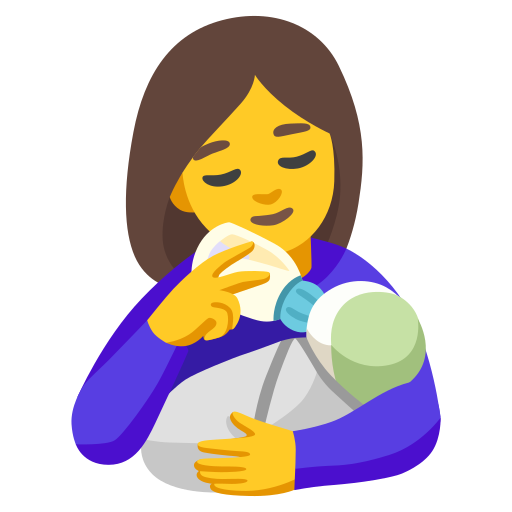
Emoji: 👩‍🍼